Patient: sex F, age 27
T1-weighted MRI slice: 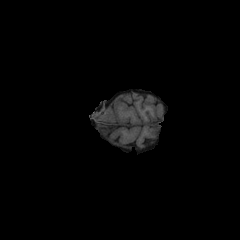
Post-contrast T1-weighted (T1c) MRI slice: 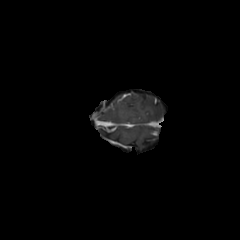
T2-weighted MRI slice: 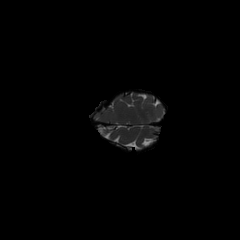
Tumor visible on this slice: no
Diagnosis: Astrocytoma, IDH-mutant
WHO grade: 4